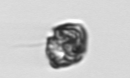
Label: Kryptoperidinium_triquetrum